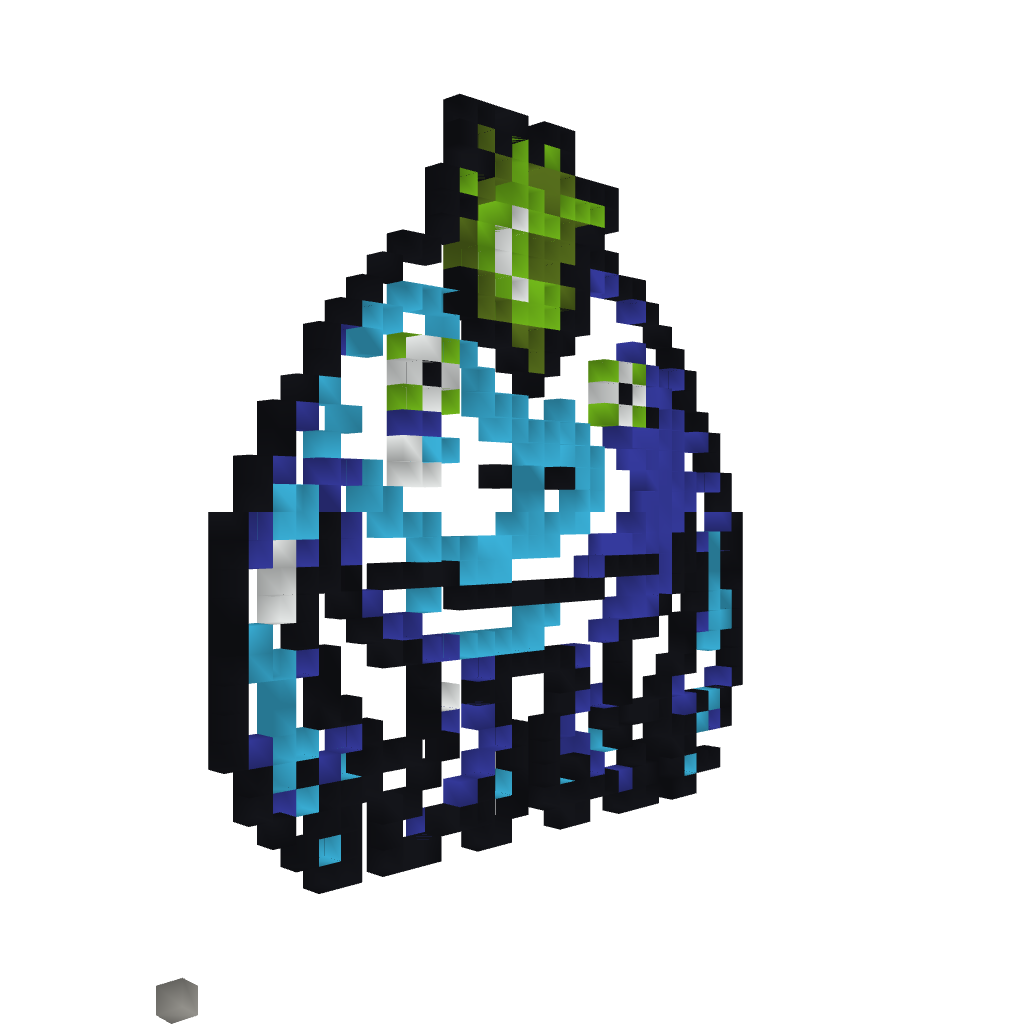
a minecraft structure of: Chrono Trigger - Nu